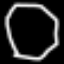
Label: octagon